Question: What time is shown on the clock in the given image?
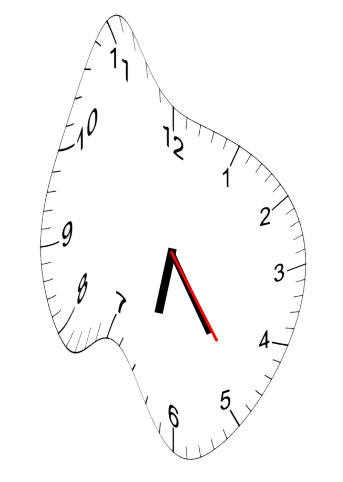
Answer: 06:24:24